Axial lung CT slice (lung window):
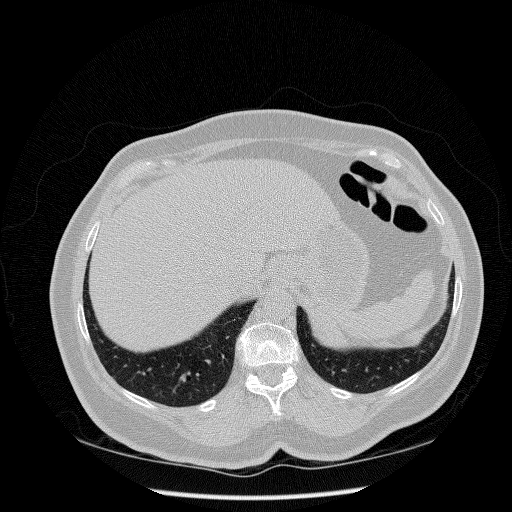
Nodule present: no